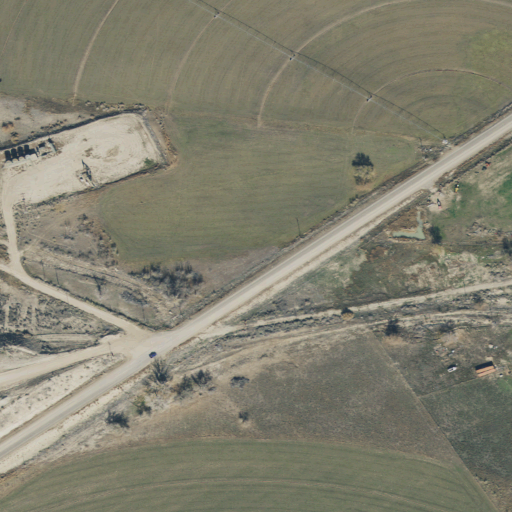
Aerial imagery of valley in Utah named Zimmerman Wash containing pasture, cultivated crops, shrub, low intensity development, open development, and medium intensity development